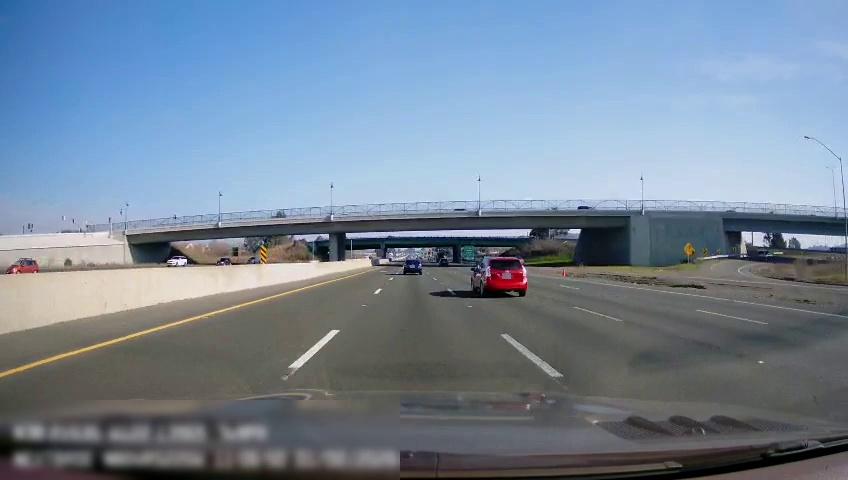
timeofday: Day
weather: Sunny
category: Drivable Space
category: Vehicles | Car
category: Vehicles | SUV
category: Vehicles | Car
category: Drivable Space
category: Vehicles | SUV
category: Drivable Space
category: Vehicles | Car
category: Vehicles | SUV
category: Vehicles | Car
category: Vehicles | Car
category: Lanes | Current Lane
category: Lanes | Alternate Lane
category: Lanes | Current Lane
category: Lanes | Alternate Lane
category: Lanes | Alternate Lane
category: Lanes | Alternate Lane
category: Traffic | Signs
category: Traffic | Signs
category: Traffic | Signs